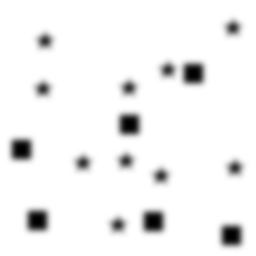
Squares: 6
Triangles: 0
Stars: 10
Total shapes: 16